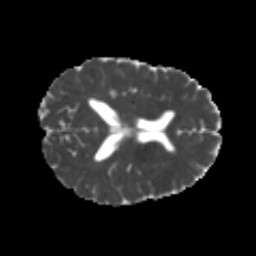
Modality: MD
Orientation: axial
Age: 21
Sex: female
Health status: healthy
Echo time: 0.074 s